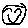
Label: smiley face